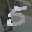
Label: 5